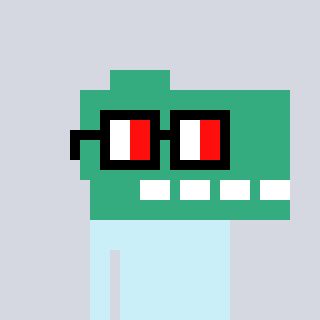
a pixel art character with square glasses with black frames and red eyes, a dino-shaped head and a blue-colored body on a cool background